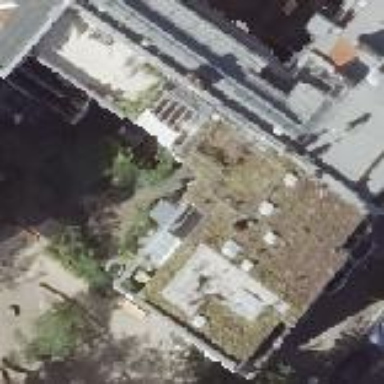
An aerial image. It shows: Apartments housed in building with gambrel roof.